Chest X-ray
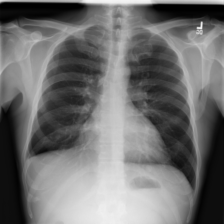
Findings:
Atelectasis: negative
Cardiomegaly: negative
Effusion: negative
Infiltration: negative
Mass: negative
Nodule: positive
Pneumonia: negative
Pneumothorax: negative
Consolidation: negative
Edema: negative
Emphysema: negative
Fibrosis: negative
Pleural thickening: negative
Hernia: negative